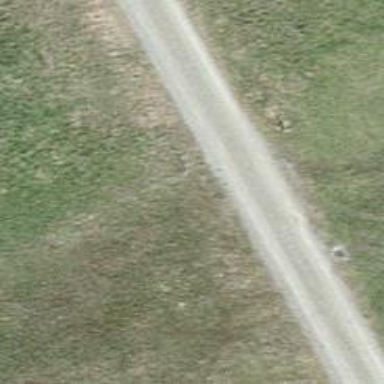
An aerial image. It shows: Compacted service road.